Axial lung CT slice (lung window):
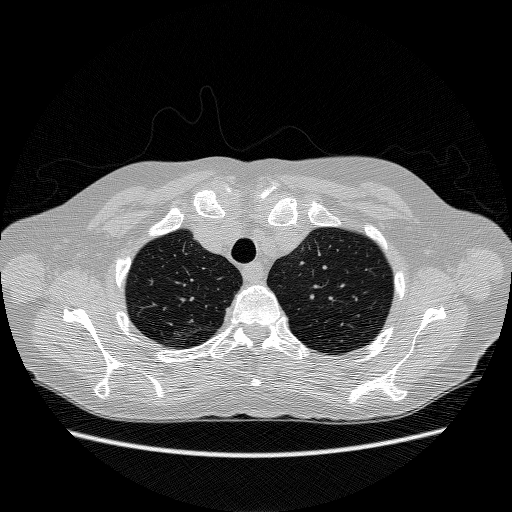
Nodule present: no